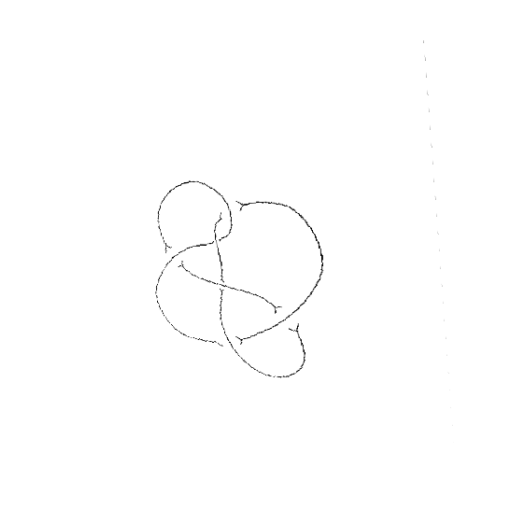
Crossing number: 6